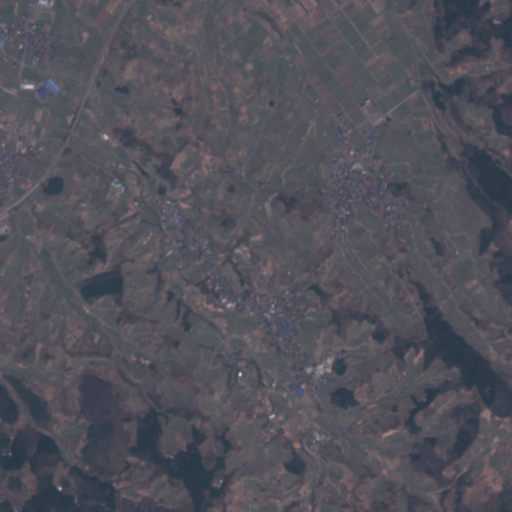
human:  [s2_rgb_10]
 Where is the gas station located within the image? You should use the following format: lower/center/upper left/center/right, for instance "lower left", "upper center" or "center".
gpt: The gas station is located in the center of the image.
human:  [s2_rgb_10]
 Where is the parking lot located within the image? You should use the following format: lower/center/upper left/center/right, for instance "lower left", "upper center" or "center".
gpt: The parking lot is located in the center left of the image.
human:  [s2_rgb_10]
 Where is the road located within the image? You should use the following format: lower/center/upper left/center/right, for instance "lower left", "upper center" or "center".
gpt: There is no road in the image.